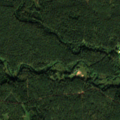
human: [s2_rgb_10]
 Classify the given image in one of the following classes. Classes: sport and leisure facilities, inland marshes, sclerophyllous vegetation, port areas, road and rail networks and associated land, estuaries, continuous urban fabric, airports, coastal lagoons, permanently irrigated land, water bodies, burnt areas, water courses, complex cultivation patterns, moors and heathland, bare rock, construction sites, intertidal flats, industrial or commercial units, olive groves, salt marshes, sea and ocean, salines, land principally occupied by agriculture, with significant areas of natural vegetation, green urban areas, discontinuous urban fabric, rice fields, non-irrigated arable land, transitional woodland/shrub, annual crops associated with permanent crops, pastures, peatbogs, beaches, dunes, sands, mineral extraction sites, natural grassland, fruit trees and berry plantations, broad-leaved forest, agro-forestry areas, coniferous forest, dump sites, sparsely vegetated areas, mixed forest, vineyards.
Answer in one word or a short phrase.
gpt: land principally occupied by agriculture, with significant areas of natural vegetation, coniferous forest, mixed forest